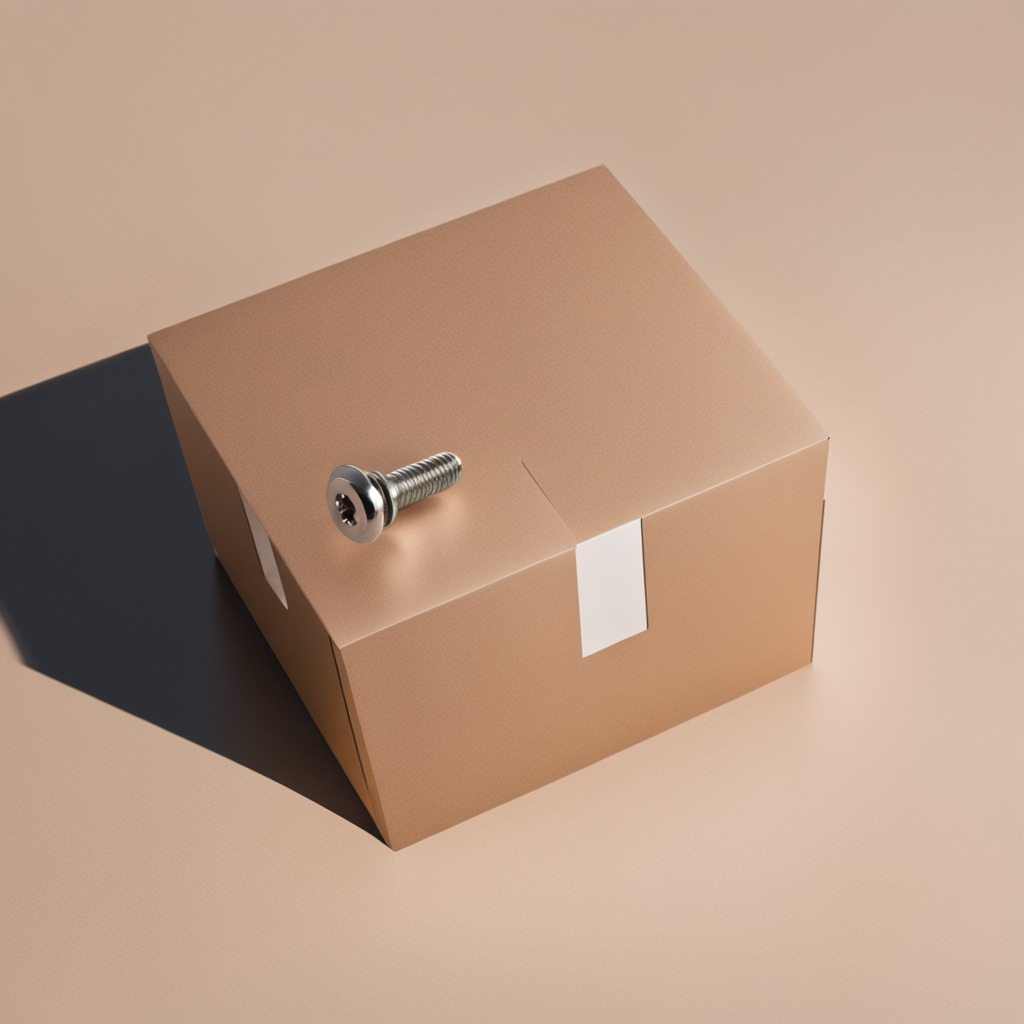
A metal screw is lying on the cardboard box surface in an outdoor workshop during daytime bright natural light soft shadows slightly creased but